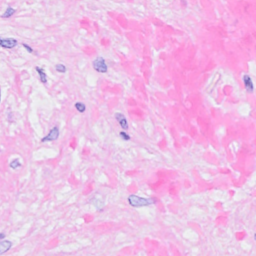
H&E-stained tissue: Breast